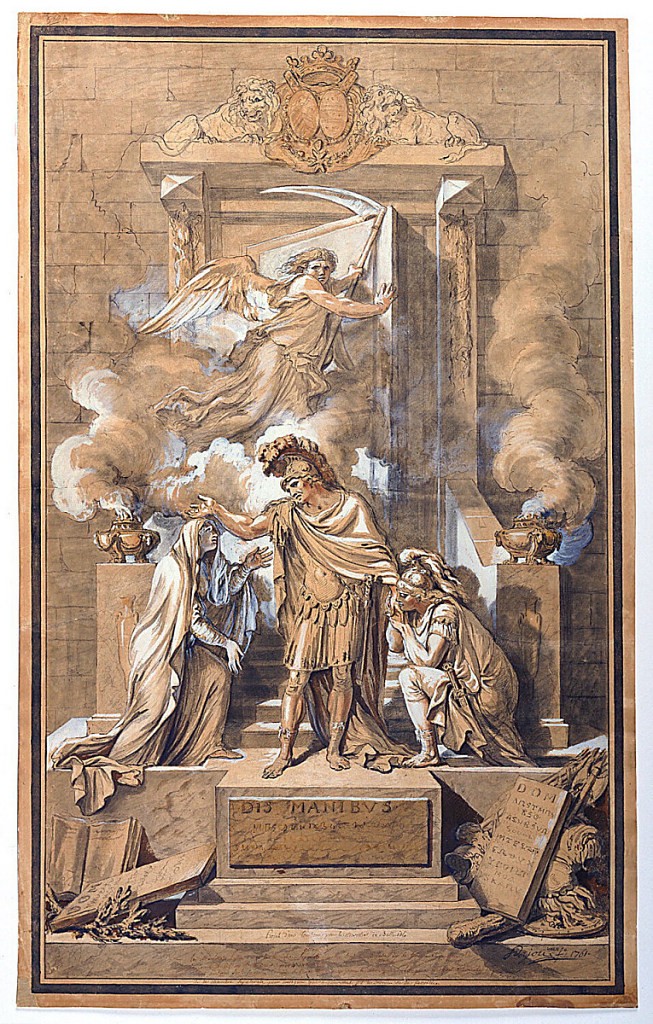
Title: Project for the Tomb of the Maréchal de Belle-Isle
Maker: Augustin Pajou, 1730–1809
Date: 1761
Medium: Black chalk, pen and black ink, point of brush and brown-black ink; gray and brown wash, red watercolor, white gouache on yellow-brown wove paper
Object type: Drawing
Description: In this monumental scheme, the Maréchal's former wife and son (each of whom had predeceased him),  flank the standing Maréchal, dressed in classical armor. The Maréchal gestures towards his wife, who stoops to greet him at the doorway (surmounted by family crest and pair of lions) of  the family mausoleum; his son (also in classical military garb) kneels and kisses his father's left hand.  The angel of death, holding a scythe, hovers above.  Smoke emanates from censors on either side of the central group.